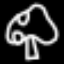
Label: mushroom